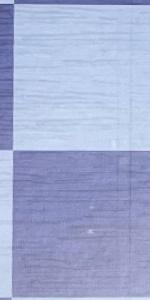
Label: Empty